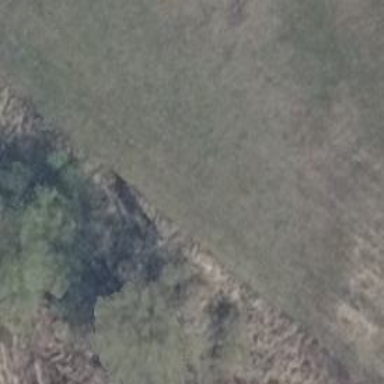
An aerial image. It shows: Patch of scrub vegetation.